Aerial crown-view tile of a tropical tree (Barro Colorado Island, Panama), acquired 20250715:
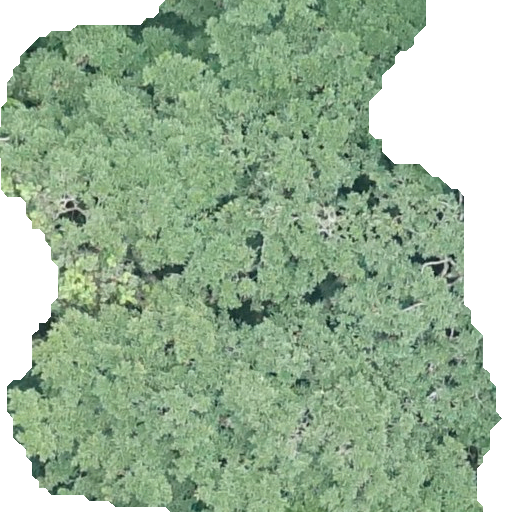
Species: Ficus insipida
GBIF accepted scientific name: Ficus insipida
Crown area: 393.486 m²